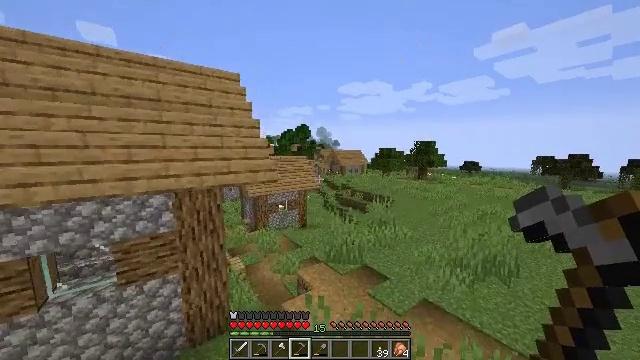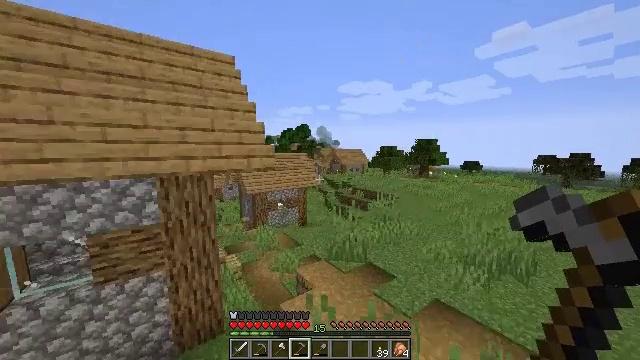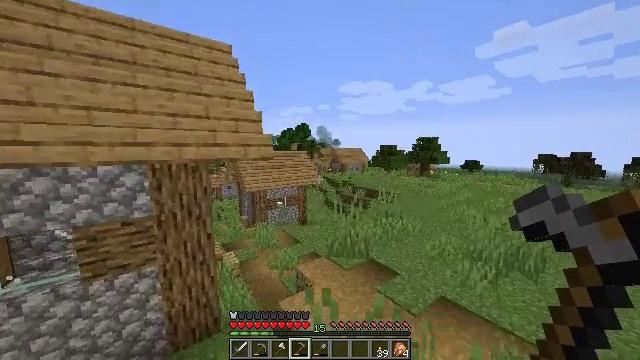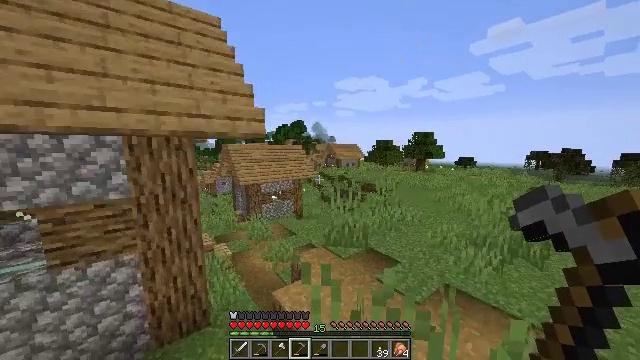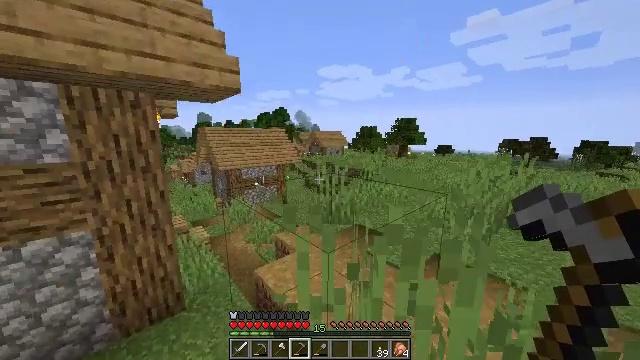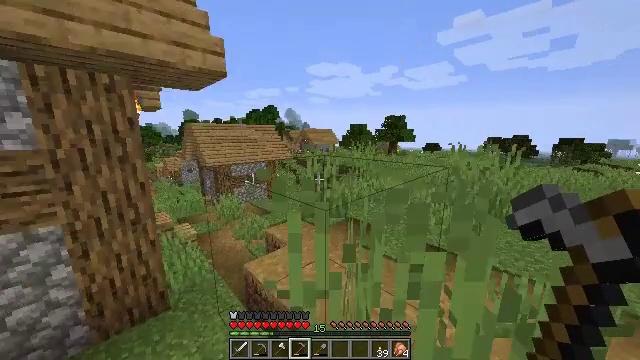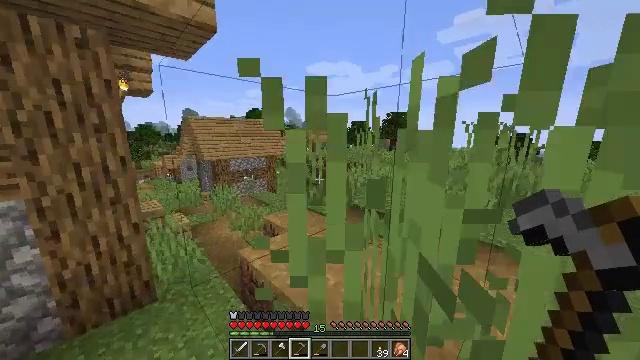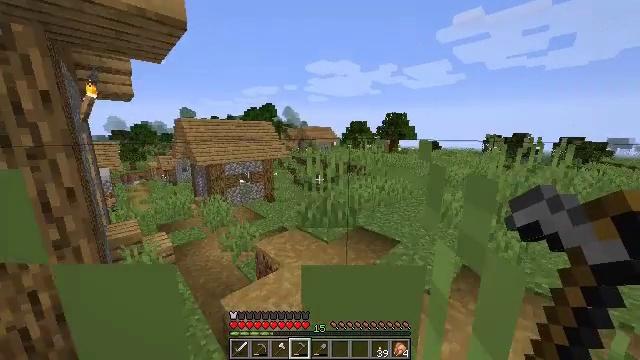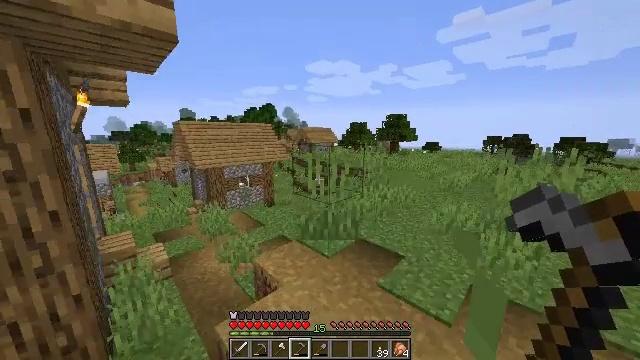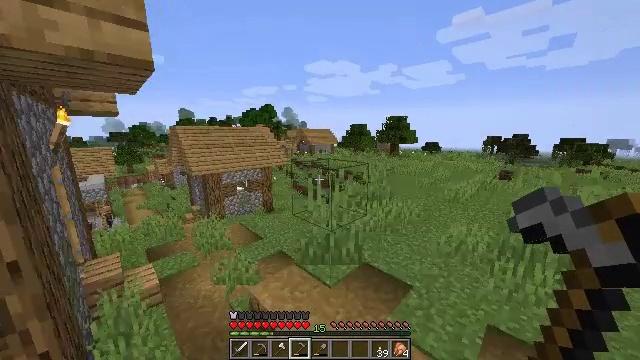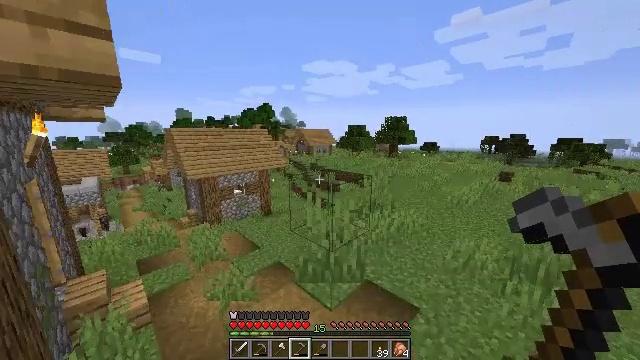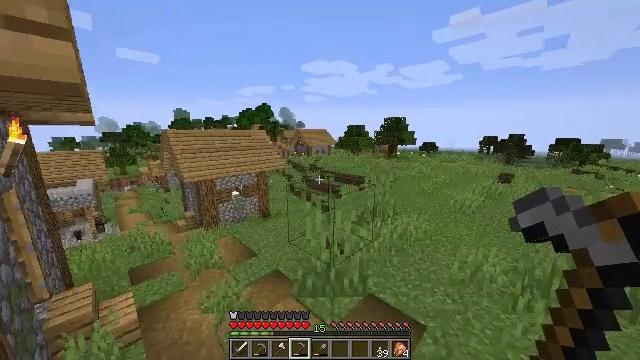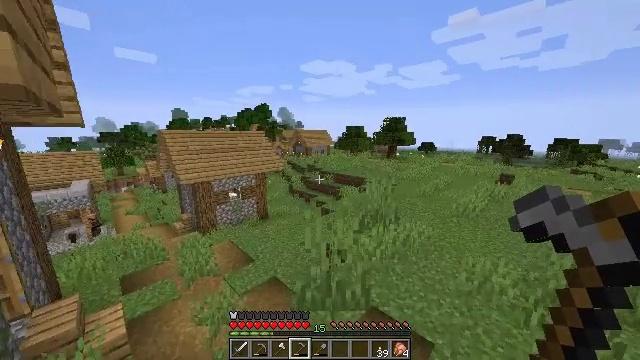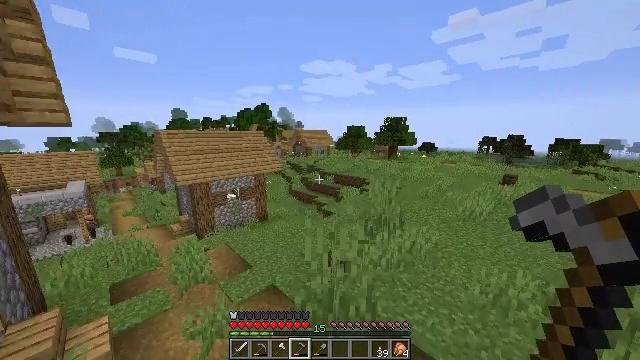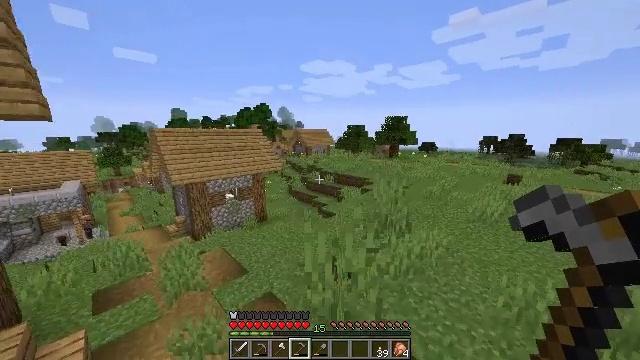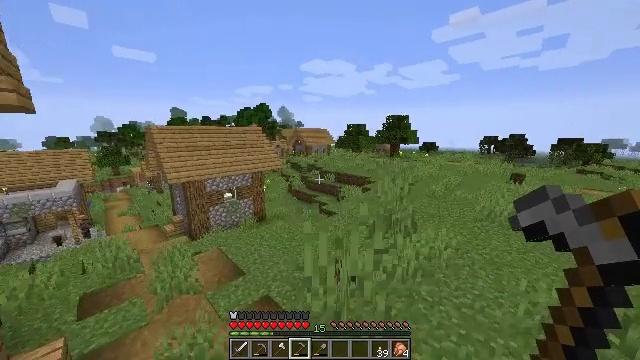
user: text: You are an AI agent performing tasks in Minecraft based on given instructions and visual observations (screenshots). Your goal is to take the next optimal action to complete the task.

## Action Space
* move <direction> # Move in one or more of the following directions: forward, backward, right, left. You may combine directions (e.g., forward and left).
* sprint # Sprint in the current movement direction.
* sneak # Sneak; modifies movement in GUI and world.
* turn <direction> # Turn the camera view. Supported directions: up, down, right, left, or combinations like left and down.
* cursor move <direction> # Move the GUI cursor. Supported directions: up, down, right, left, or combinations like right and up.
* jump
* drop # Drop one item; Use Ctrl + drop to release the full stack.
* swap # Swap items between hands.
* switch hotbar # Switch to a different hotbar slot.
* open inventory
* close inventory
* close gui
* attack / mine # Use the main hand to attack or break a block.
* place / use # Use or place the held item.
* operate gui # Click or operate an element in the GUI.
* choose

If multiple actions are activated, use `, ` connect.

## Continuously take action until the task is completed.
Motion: motion action
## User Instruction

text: Mine oak leaves.
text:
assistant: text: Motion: move forward, sprint, jump
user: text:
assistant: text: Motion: move forward, sprint, jump
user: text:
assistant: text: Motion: move forward, sprint, turn right, jump
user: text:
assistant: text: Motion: move forward, sprint, turn right and down, jump
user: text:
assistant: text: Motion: move forward, sprint, turn right, jump
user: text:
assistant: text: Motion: move forward, sprint, jump
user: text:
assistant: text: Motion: move forward, sprint, jump
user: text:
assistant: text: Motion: move forward, sprint, jump
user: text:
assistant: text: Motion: move forward, sprint, jump
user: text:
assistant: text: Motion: move forward, sprint, jump
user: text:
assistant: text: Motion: move forward, sprint, jump
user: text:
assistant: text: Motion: move forward, sprint, jump
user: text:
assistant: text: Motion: move forward, sprint, jump
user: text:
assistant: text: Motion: move forward, sprint, jump
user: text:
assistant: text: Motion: move forward, sprint, jump
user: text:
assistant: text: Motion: move forward, sprint, jump
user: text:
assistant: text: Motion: move forward, sprint, jump
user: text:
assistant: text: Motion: move forward, sprint, jump
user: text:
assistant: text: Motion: move forward, sprint, jump
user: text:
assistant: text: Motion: move forward, sprint, jump
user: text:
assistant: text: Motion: move forward, sprint, jump
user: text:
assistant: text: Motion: move forward, sprint, jump
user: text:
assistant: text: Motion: move forward, sprint, jump
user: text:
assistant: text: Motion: move forward, sprint, jump
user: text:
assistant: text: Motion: move forward, sprint, jump
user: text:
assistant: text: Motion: move forward, sprint
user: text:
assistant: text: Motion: move forward, sprint
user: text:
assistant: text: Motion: move forward, sprint
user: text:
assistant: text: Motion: move forward, sprint
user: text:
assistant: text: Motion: move forward, sprint